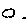
Label: circle